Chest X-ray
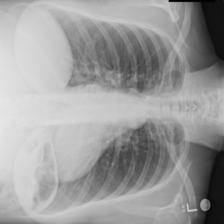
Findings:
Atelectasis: negative
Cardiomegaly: negative
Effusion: negative
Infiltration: negative
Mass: negative
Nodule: negative
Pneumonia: negative
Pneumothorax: negative
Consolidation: negative
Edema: negative
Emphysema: negative
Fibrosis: negative
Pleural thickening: negative
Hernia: negative